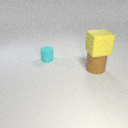
large brown rubber cylinder to the right of small cyan rubber cylinder